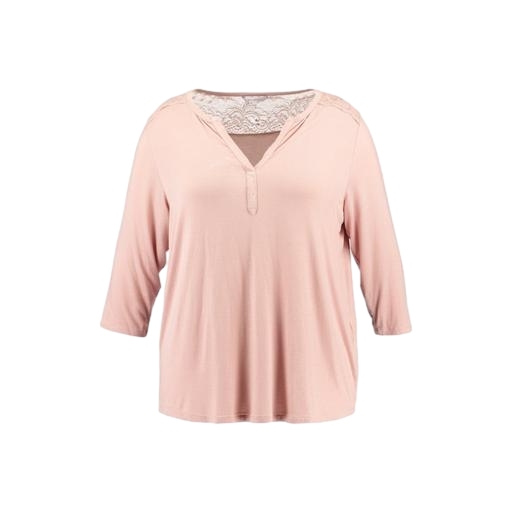
pink lace-detail shirt, pink lace-accented top, lace-yoke t-shirt, white background